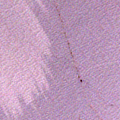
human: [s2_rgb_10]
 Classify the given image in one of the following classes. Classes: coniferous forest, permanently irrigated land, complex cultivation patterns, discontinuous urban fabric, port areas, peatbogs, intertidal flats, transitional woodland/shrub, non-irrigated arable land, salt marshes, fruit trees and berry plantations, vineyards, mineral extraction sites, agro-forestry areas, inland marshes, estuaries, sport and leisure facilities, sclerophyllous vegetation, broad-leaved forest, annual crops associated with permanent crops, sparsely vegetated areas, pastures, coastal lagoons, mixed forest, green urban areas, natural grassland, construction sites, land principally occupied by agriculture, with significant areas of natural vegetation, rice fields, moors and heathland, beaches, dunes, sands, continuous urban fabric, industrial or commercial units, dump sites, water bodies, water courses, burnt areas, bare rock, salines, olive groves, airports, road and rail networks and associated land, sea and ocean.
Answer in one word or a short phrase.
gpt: water bodies